Question: I'm developing a page, that needs 1 article in bold and second normal.
Texts can be very long, so I need a scroll view of the page. Example of the page:

And here is the code of my Grid.Row that is Content:
'''
<ScrollViewer Grid.Row="1" HorizontalAlignment="Stretch" VerticalAlignment="Stretch">
<Grid>
<Grid.RowDefinitions>
<RowDefinition Height="auto"/>
<RowDefinition Height="*"/>
</Grid.RowDefinitions>
<Grid.ColumnDefinitions>
<ColumnDefinition Width="*"/>
</Grid.ColumnDefinitions>
<TextBlock Width="auto" Height="auto" Grid.Column="0" Grid.Row="0" Name="ArticleContent" />
</Grid>
</ScrollViewer>
'''
When I run this code - nothing apears on the screen
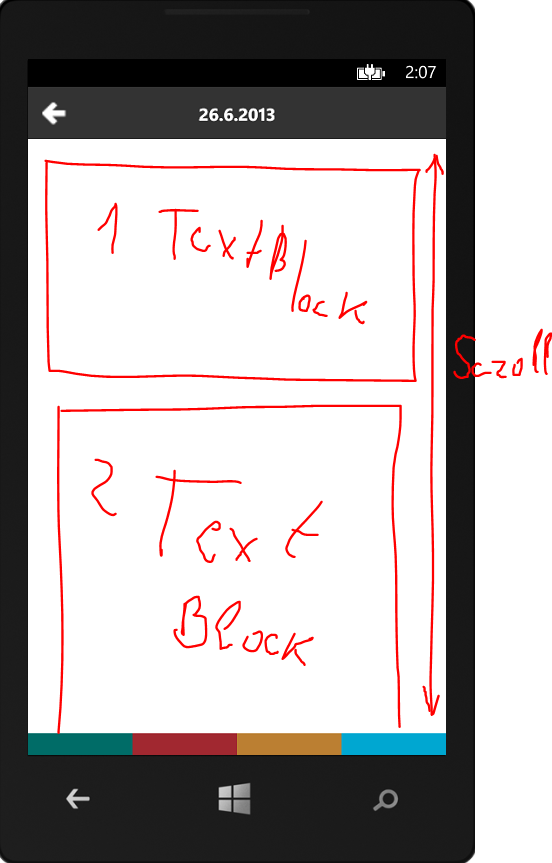
Answer: Nothing is being displayed you have not set the text of the 'textblocks'.
You can set text manually by 'Text = "fdjhldjfgldkgd"'
or you can use binding 'Text ="{Binding asd}"'.
One more thing you should also set the foreground of the 'textblock' as black or any desired color.
If your text length is too much and you want to wrap the the text then you will have to use 'TextWrapping = Wrap'
hope this might help..